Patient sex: F
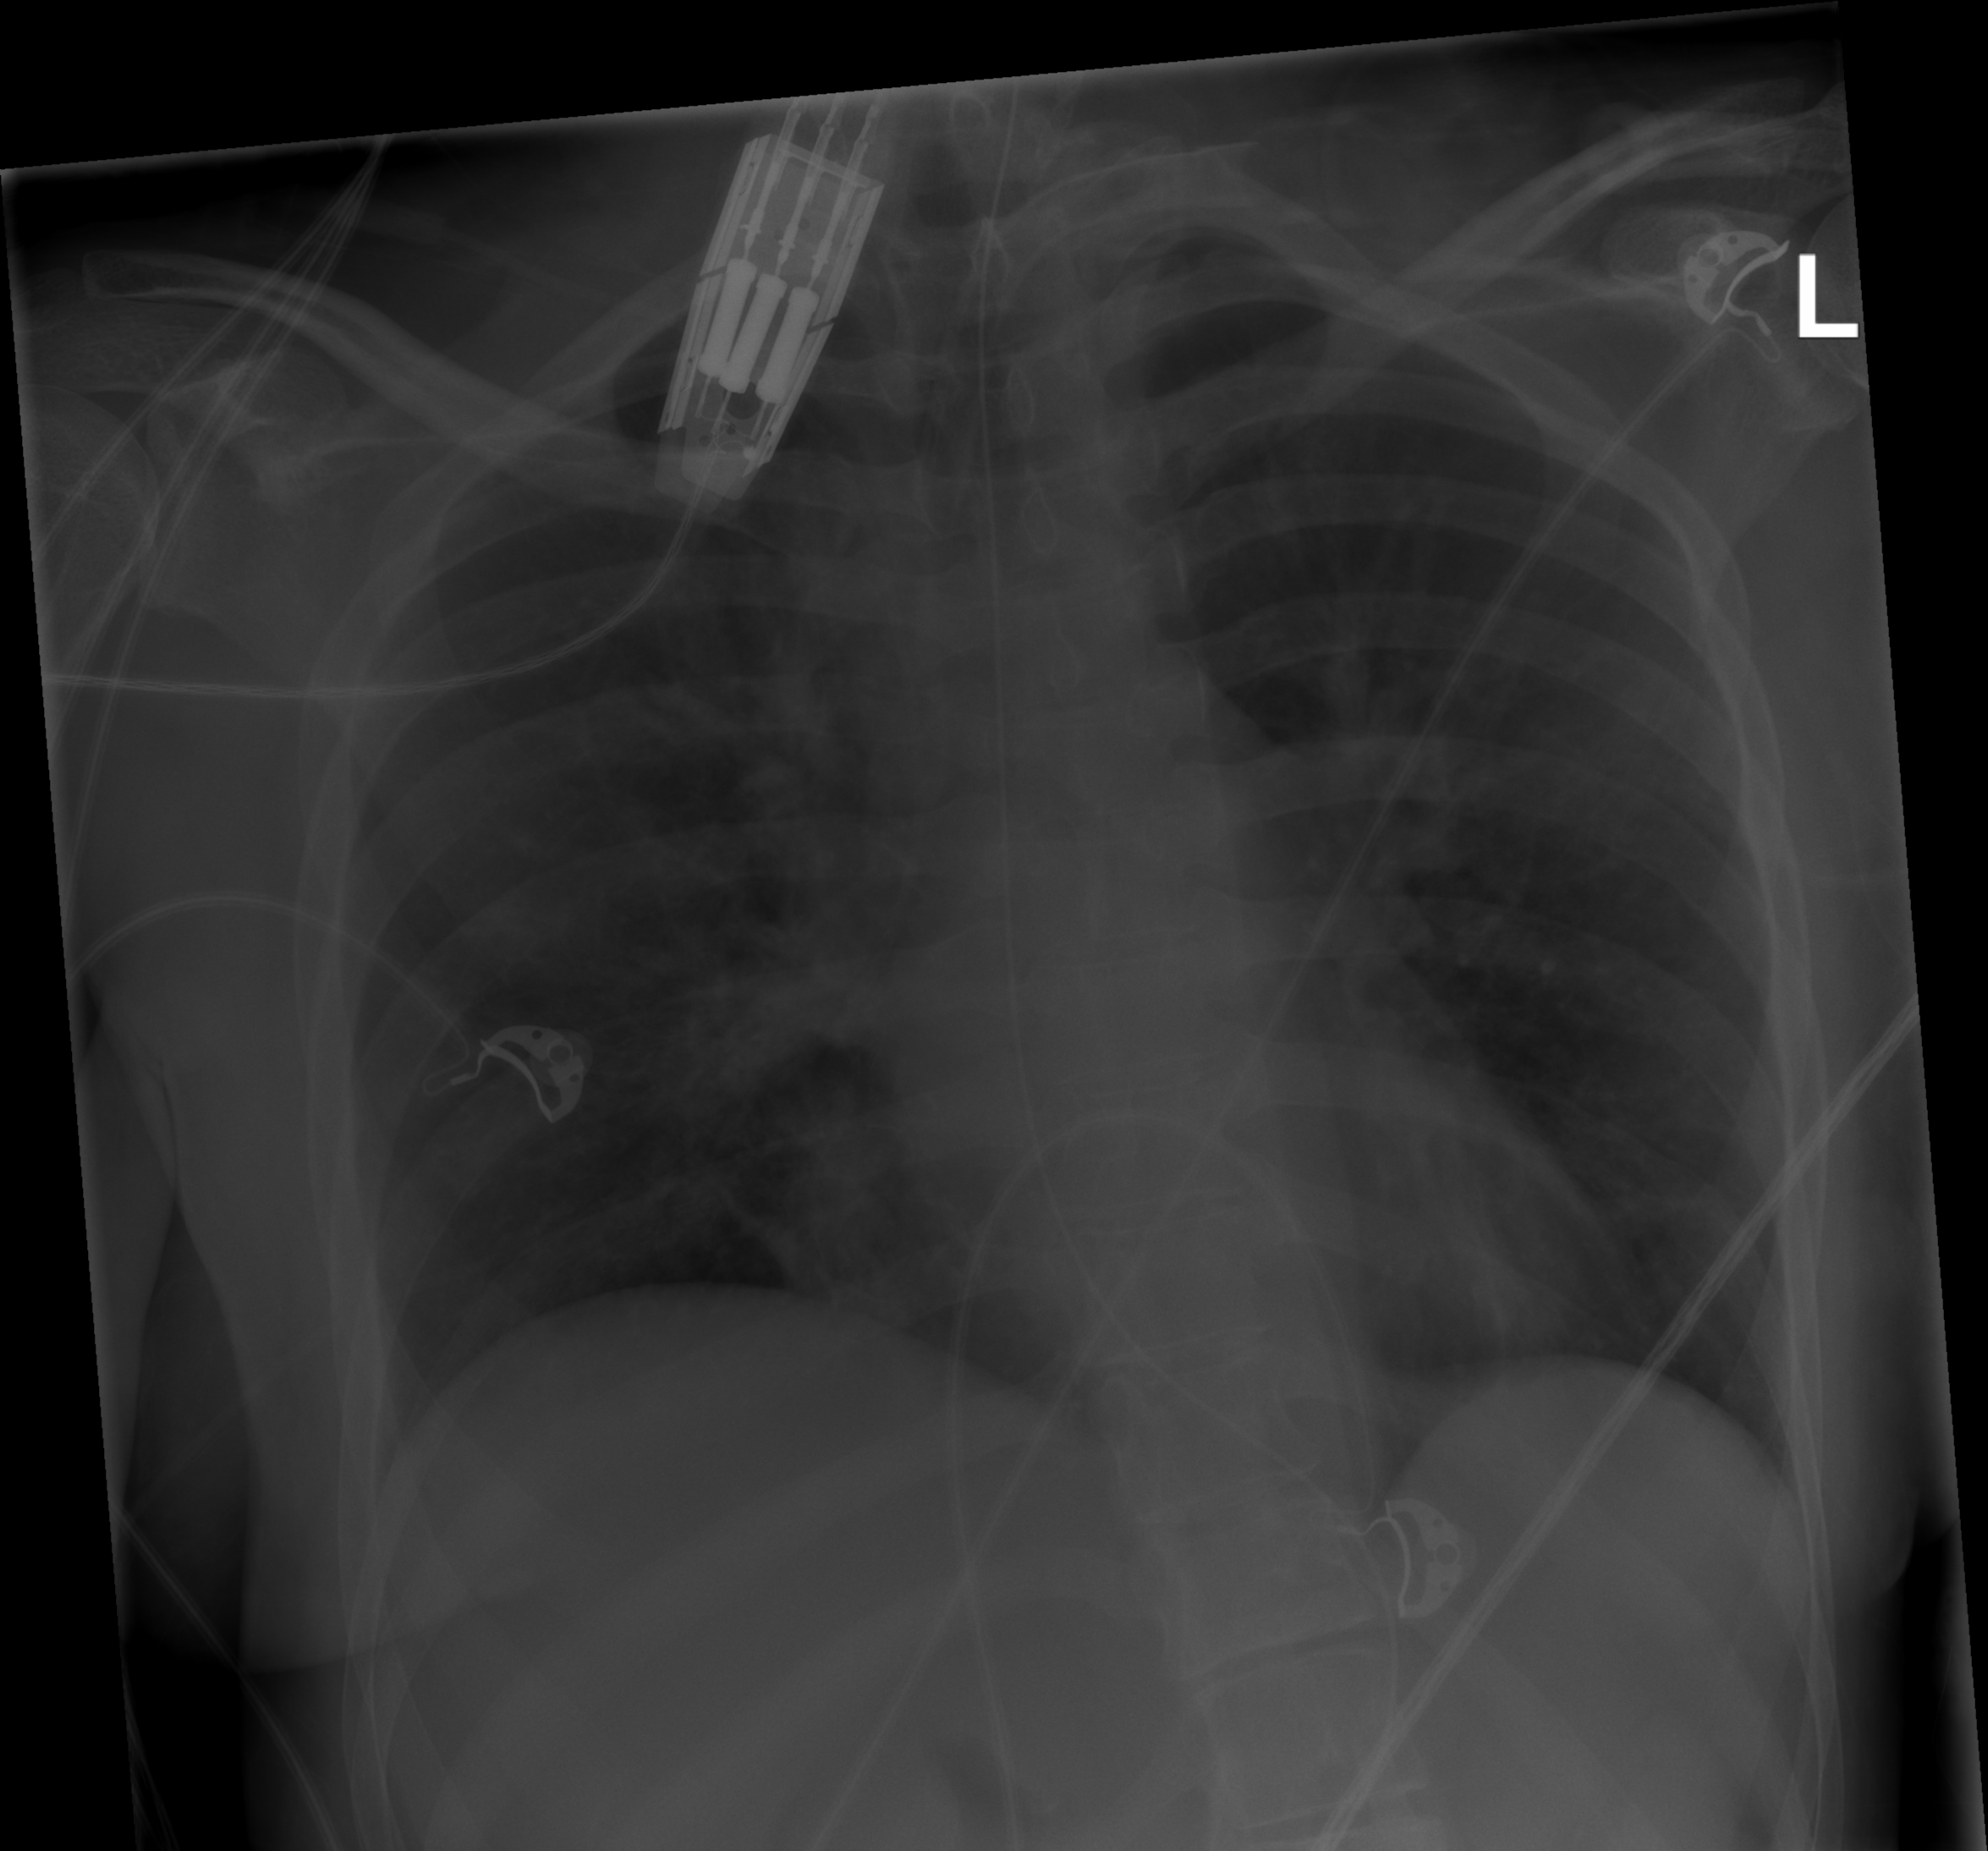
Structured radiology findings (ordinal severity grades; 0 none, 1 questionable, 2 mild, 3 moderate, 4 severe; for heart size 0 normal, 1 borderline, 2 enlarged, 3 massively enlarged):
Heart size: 0
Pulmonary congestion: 1
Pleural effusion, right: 0
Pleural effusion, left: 0
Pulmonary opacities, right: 2
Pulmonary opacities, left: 2
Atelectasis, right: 0
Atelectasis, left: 0